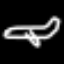
Label: airplane